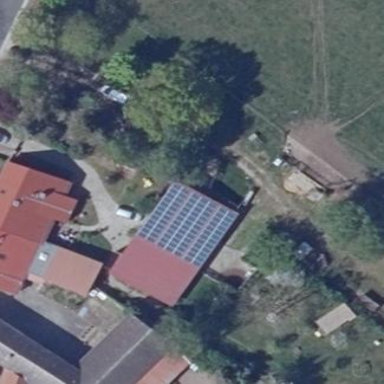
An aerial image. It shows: Building equipped with small solar photovoltaic panel for generating electricity.